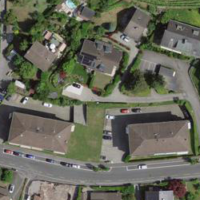
EUNIS habitat code: 54
Species observed at this site:
Bufo bufo
Veronica persica